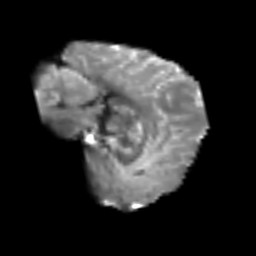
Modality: T2w
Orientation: sagittal
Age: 40
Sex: female
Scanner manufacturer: siemens
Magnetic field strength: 3 T
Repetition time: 6.1 s
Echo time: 0.101 s